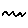
Label: zigzag